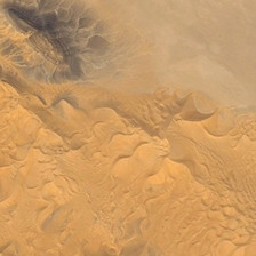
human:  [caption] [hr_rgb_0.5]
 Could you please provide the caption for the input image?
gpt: The desert road has some holes.

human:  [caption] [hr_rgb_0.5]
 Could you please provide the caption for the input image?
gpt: the desert soil is yellow .

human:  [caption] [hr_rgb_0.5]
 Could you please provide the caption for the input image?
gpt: There are some holes in the desert road.

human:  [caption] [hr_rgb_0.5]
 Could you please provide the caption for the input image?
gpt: There are several pools on the desert road.

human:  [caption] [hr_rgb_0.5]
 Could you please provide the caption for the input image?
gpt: There are some holes in the desert road